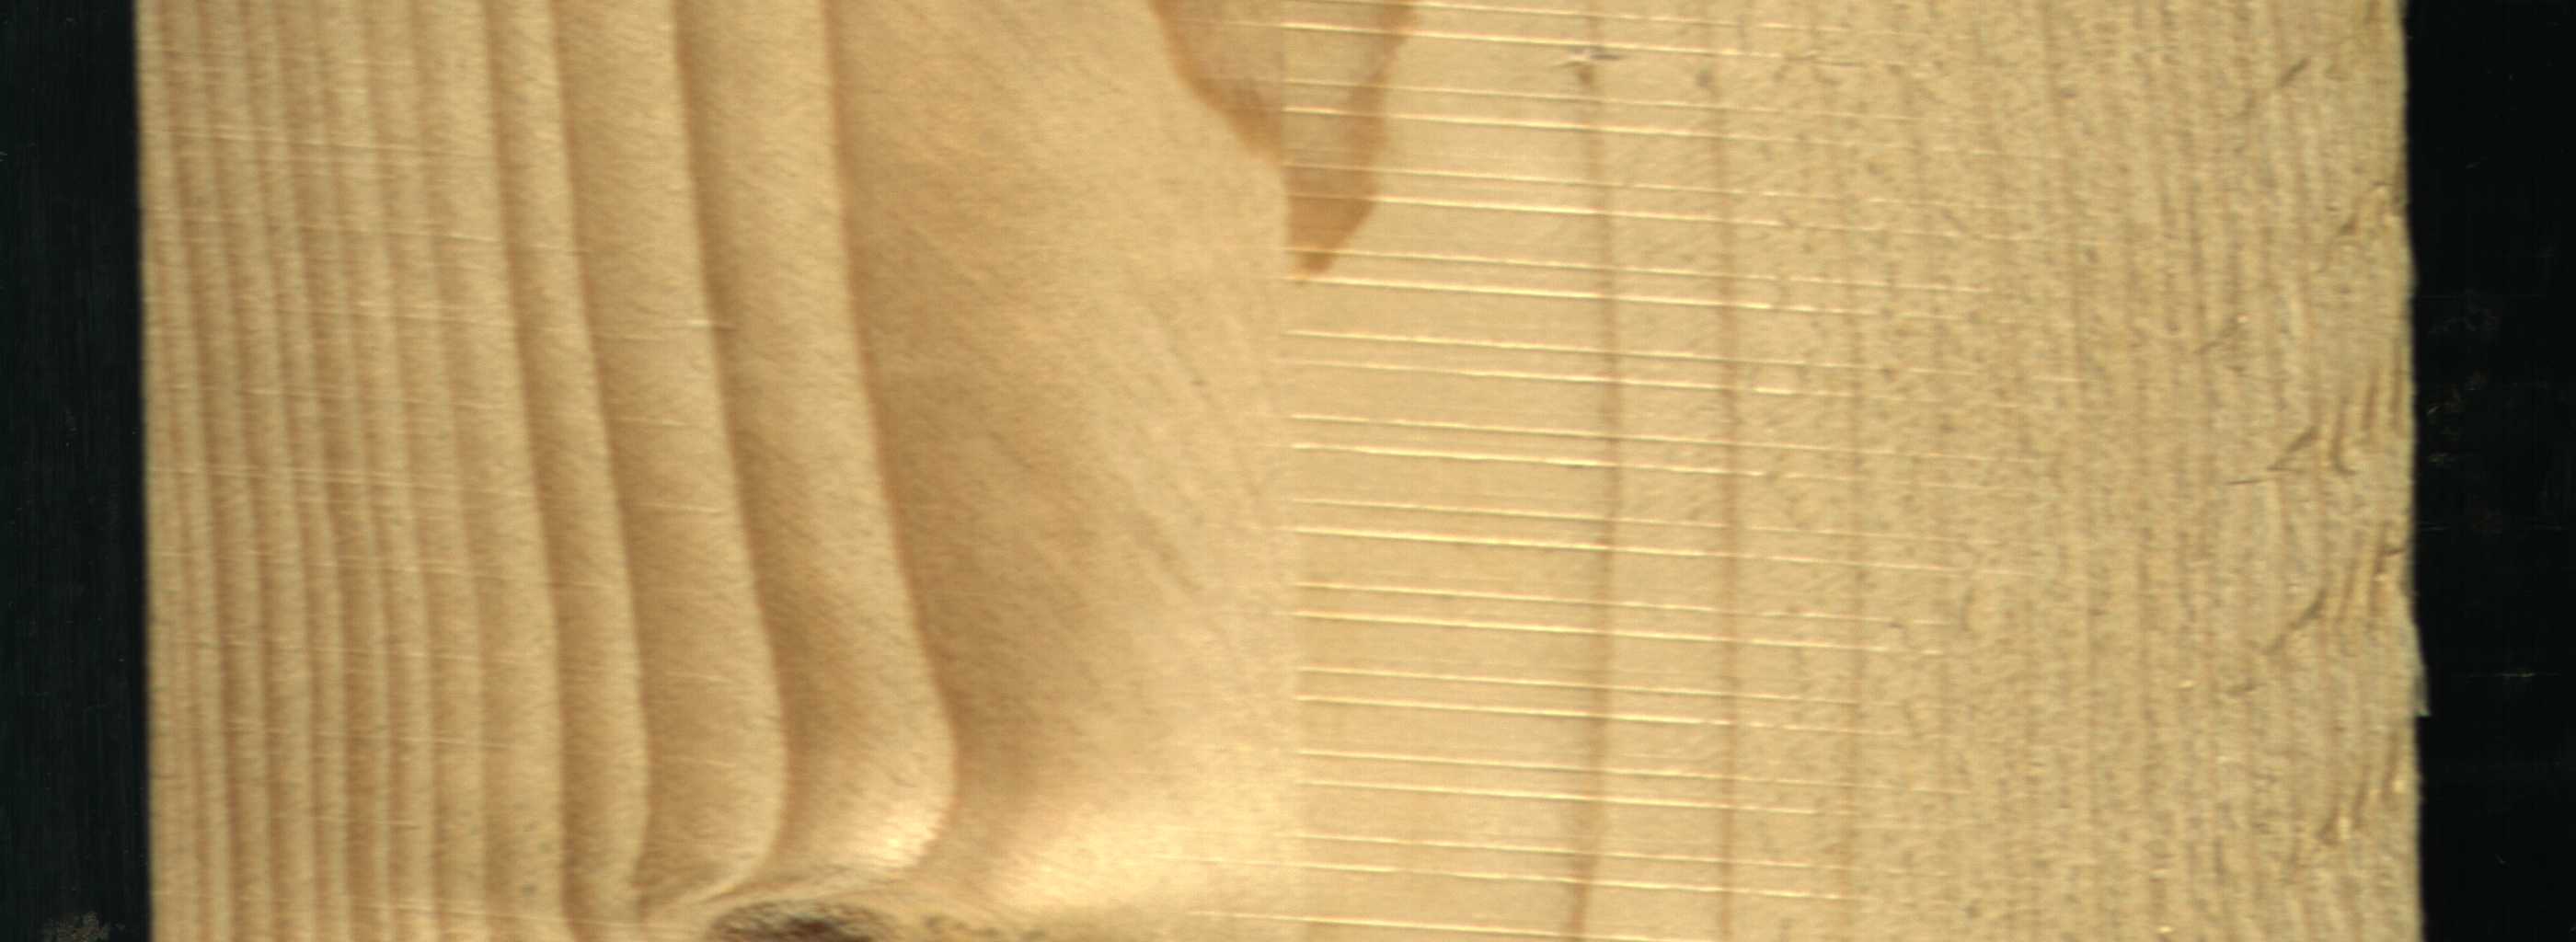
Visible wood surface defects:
Live_Knot